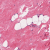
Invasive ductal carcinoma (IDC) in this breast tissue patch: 0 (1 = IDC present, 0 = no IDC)